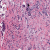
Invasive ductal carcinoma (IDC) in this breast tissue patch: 1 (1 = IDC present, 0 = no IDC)